Interaction volume radius: 10 \u00c5
Interaction volume height: 10 \u00c5
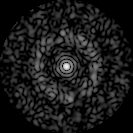
Disorder parameter: 0.8401